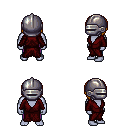
a pixel art fantasy rpg character, male body template, dark elf, purple skin, red robe, magenta pants, blonde pageboy hairstyle, metal helm, four views (front, back, left, right), 2x2 character sprite sheet, small pixel art, hard edges, no anti-aliasing